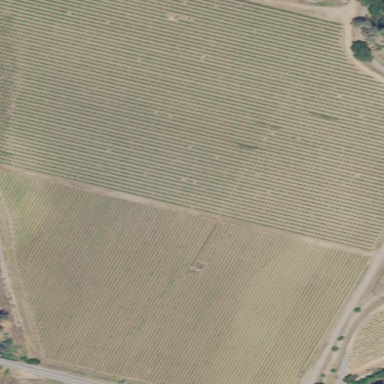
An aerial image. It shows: Vineyard with grape crops.